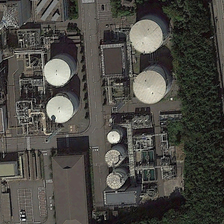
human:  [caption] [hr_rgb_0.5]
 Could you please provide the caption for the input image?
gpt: some storage tanks are in a factory near some green trees .

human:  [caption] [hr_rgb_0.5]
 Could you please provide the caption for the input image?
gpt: some storage tanks are in a factory near some green trees .

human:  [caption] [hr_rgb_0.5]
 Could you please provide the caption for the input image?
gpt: some storage tanks are in a factory near some green trees .

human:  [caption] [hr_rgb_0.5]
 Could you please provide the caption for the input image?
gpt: some storage tanks are in a factory near some green trees .

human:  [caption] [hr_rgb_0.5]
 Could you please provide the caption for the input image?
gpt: some storage tanks are in a factory near some green trees .